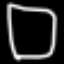
Label: square